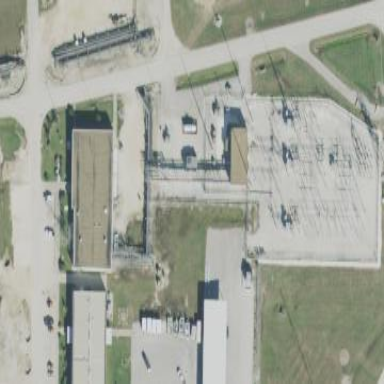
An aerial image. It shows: Industrial power substation enclosed by fence.